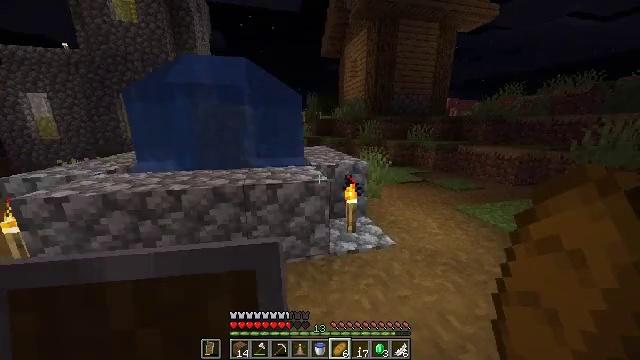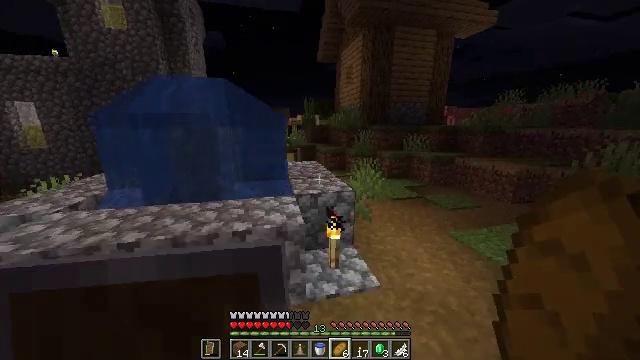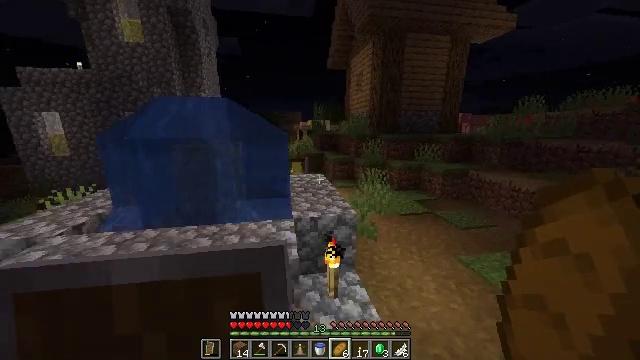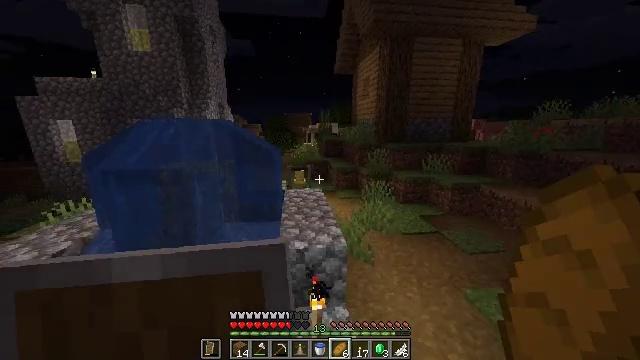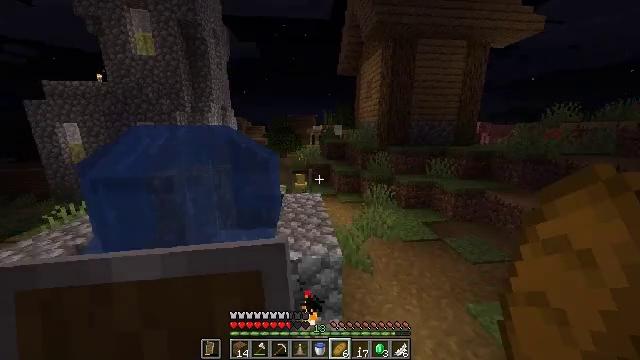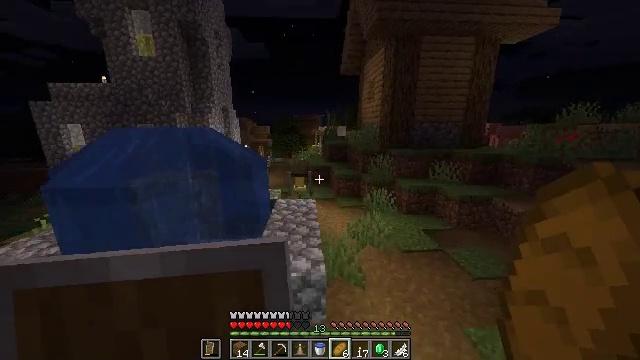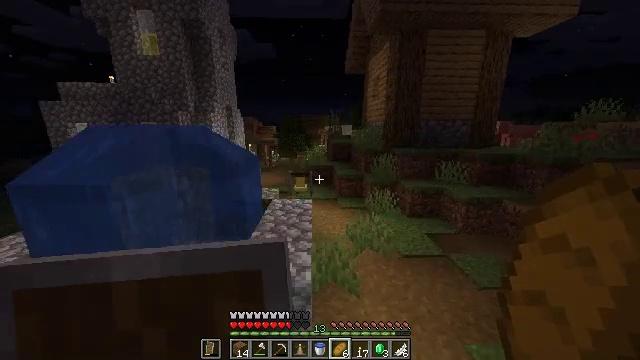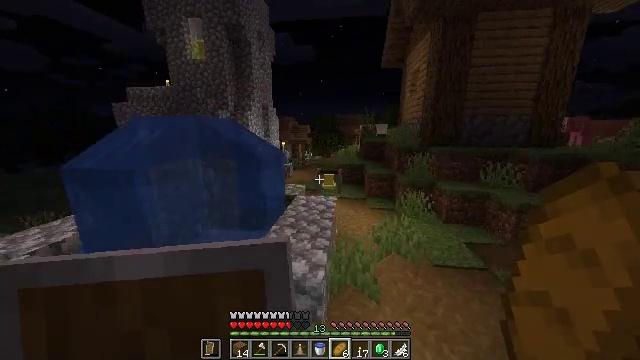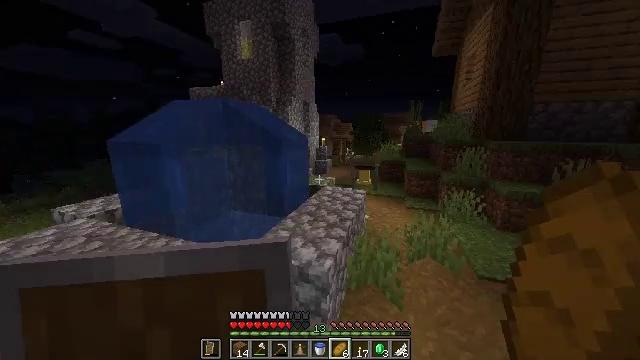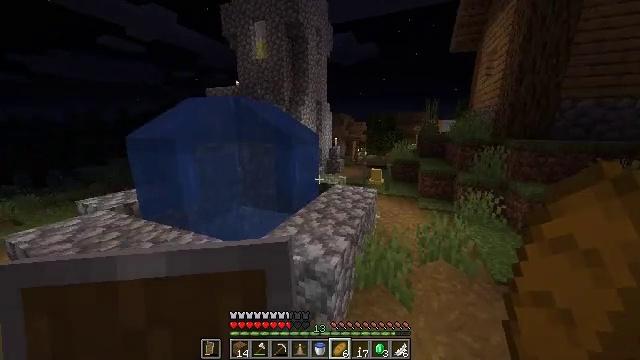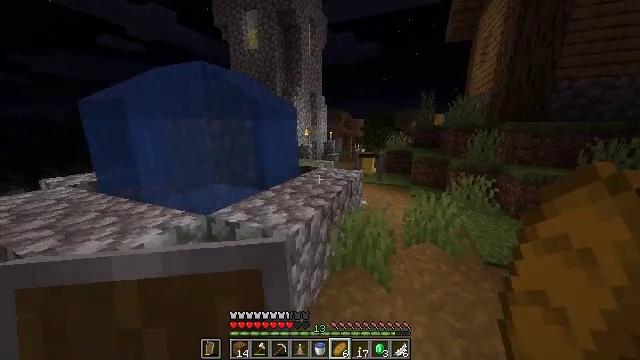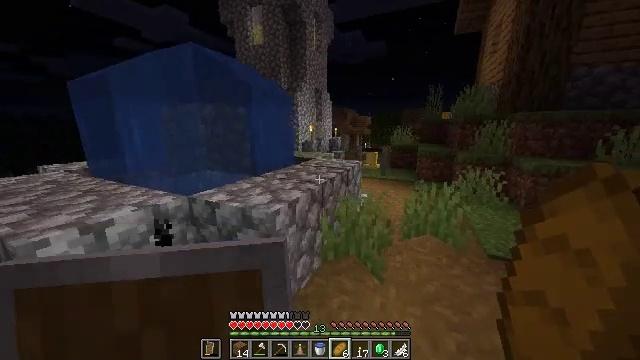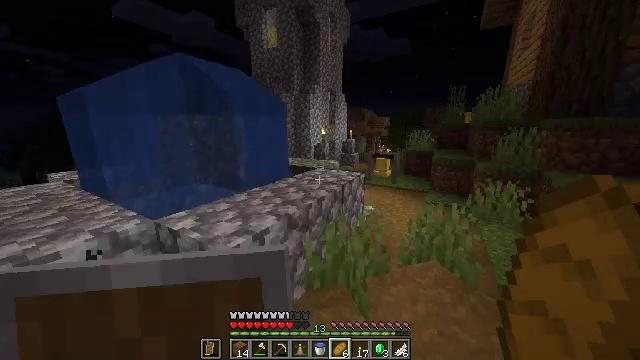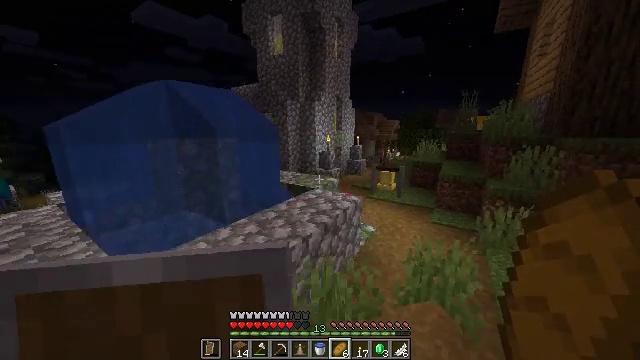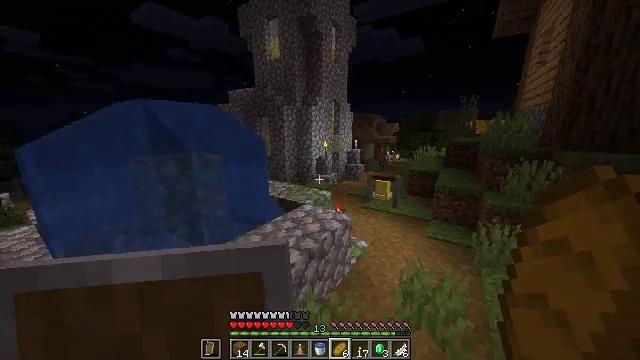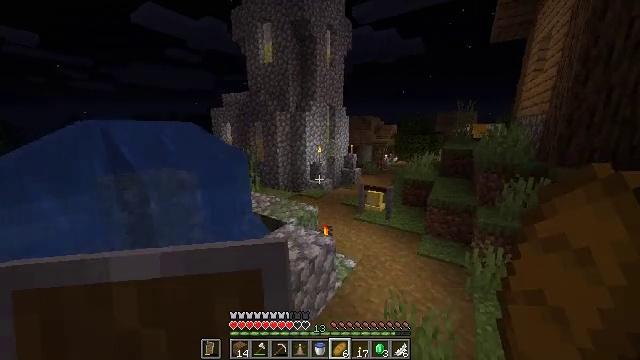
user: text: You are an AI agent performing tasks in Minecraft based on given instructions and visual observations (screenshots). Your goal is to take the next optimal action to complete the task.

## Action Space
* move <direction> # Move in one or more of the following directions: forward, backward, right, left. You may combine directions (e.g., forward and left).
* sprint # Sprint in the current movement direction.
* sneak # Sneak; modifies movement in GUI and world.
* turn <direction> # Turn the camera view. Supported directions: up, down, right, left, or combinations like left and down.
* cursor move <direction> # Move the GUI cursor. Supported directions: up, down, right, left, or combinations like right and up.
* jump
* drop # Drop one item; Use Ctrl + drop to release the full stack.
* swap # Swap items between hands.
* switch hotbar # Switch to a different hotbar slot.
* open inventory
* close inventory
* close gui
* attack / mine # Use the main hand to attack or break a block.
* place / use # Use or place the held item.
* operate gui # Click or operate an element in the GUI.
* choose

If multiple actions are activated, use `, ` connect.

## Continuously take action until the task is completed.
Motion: motion action
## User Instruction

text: Retrieve the white bed for later use.
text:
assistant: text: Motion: move forward and move right, sprint, jump
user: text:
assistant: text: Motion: move forward and move right, sprint, turn left, jump
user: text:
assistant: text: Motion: move forward and move right, sprint, turn left, jump
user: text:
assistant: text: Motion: move forward and move right, sprint, turn left, jump
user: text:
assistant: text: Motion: move forward and move right, sprint, turn left, jump
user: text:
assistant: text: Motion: move forward and move right, sprint, turn left, jump
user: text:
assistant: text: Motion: move forward and move right, sprint, turn left, jump
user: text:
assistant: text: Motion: move forward and move right, sprint, turn left, jump
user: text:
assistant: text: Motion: move forward and move right, sprint, turn left, jump
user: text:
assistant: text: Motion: move forward and move right, sprint, jump
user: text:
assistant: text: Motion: move forward and move right, sprint, turn left, jump
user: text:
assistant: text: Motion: move forward and move right, sprint, turn left, jump
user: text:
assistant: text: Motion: move forward and move right, sprint, turn left, jump
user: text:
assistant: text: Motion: move forward and move right, sprint, jump
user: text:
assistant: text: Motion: move forward and move right, sprint, jump
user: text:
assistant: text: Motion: move forward and move right, sprint, jump
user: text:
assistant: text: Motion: move forward, sprint, jump
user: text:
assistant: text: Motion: move forward, sprint, jump
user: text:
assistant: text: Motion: move forward, sprint, jump
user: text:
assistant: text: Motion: move forward, sprint, jump
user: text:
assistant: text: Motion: move forward, sprint, jump
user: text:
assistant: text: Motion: move forward, sprint, jump
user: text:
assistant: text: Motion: move forward, sprint, jump
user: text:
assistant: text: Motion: move forward, sprint, jump
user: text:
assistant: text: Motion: move forward, sprint, jump
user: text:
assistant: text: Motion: move forward and move left, sprint, jump
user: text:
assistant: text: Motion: move forward and move left, sprint, turn left, jump
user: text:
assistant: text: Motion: move forward and move left, sprint, turn left and down, jump
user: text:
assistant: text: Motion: move forward and move left, sprint, turn left, jump
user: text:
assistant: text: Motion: move forward, sprint, turn left, jump